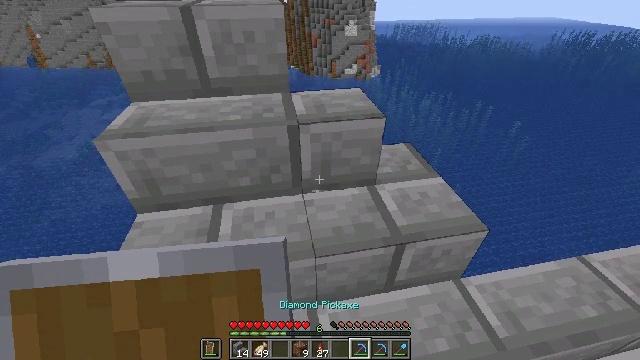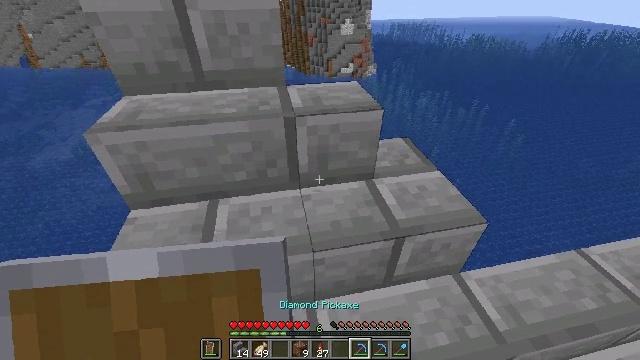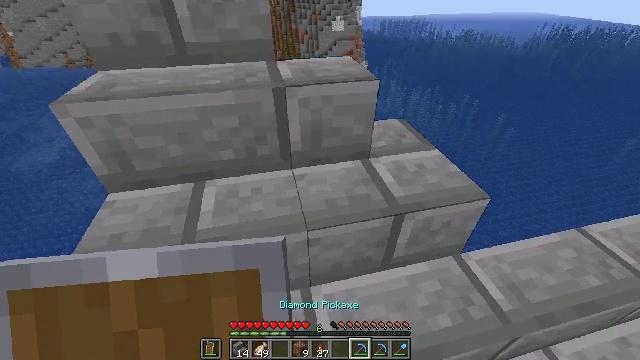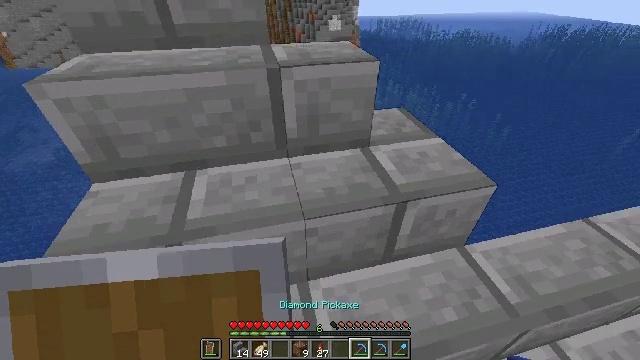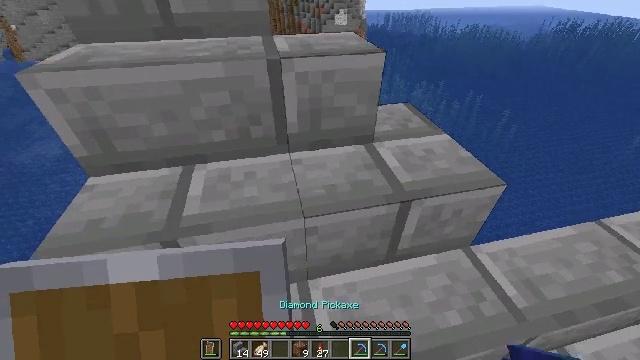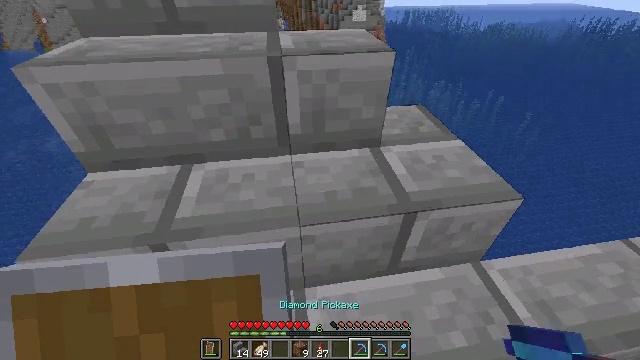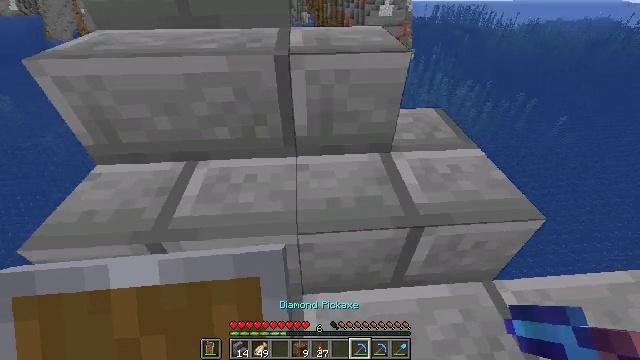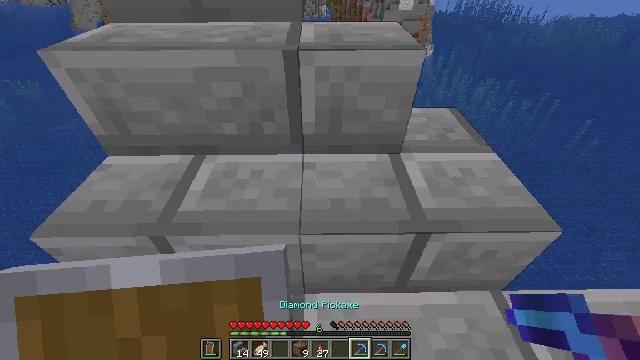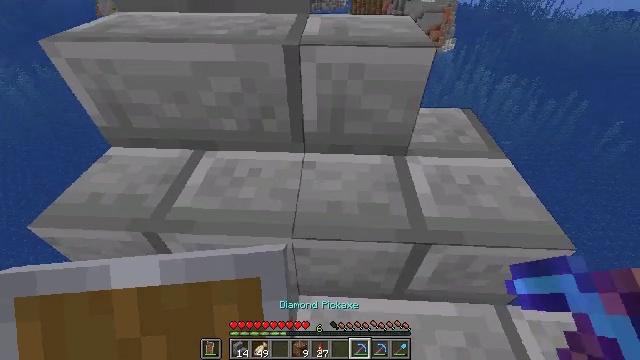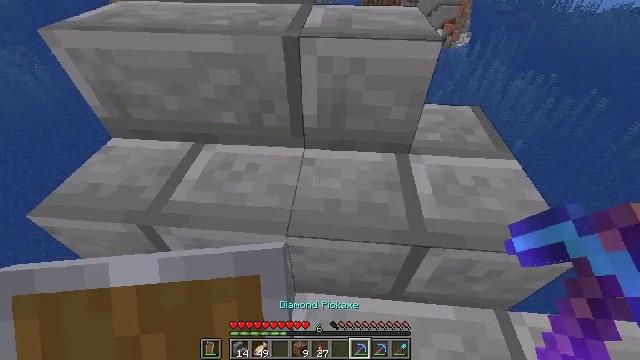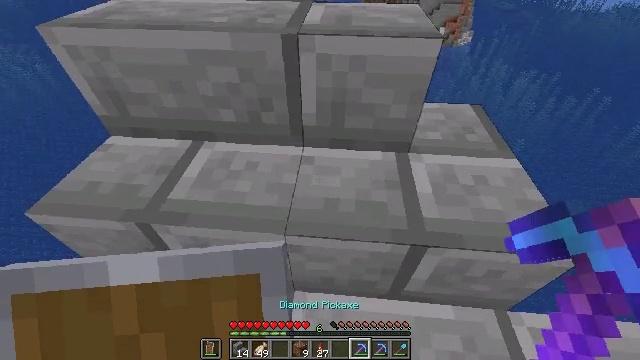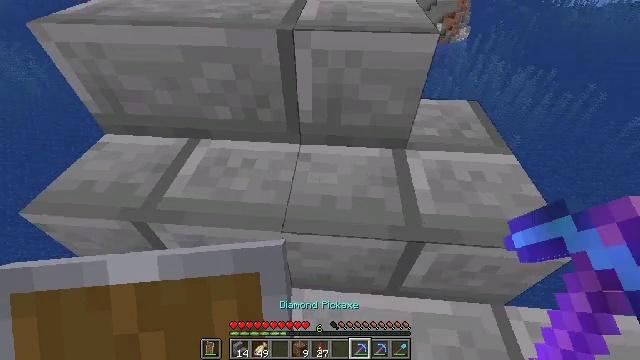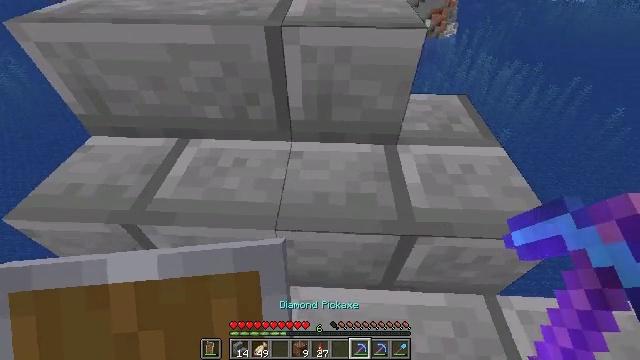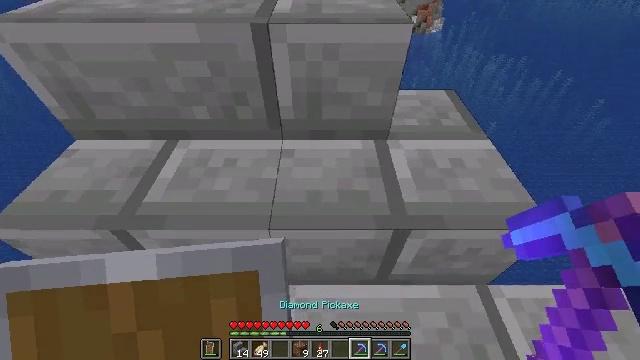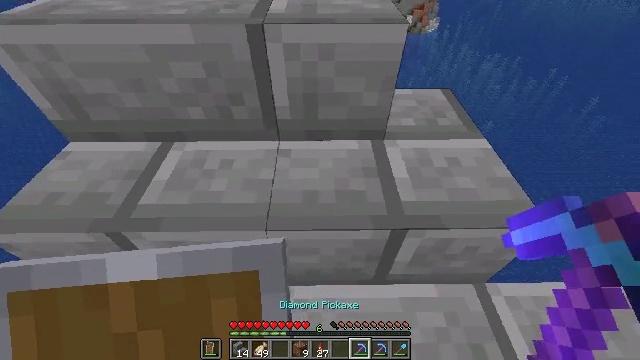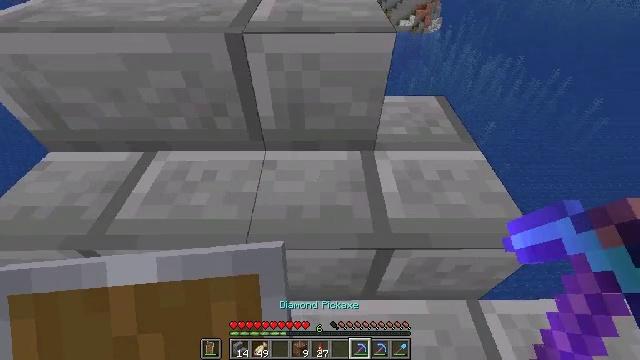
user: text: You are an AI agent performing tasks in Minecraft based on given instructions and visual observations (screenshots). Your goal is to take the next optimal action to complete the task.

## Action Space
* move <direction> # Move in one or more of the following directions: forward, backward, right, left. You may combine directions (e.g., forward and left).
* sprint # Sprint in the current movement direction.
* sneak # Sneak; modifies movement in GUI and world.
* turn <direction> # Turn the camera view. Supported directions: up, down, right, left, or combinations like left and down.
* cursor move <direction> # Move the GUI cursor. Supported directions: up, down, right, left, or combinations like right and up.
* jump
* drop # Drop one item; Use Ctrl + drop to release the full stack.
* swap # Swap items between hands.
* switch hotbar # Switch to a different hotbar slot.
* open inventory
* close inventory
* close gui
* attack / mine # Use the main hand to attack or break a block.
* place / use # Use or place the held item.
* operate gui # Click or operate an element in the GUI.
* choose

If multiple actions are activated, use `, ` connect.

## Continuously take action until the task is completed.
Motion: motion action
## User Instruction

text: Disassemble the stone brick stairs into inventory.
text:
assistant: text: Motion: sneak
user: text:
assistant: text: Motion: sneak, turn right
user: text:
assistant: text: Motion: move forward, sneak
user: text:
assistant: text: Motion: move forward and move right, sneak, turn left
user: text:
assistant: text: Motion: move forward and move right, sneak, turn left
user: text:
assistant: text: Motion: move forward and move right, sneak, turn left
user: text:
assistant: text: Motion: move forward and move right, sneak, turn left and down
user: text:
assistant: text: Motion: sneak, turn left and down
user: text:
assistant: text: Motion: sneak, turn left and down
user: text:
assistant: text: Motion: sneak
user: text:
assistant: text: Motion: sneak
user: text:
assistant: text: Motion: sneak, turn right
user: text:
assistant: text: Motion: sneak, turn right
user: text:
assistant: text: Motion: move forward and move right, sneak
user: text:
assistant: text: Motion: move forward and move right, sneak
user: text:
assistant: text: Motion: move forward and move right, sneak
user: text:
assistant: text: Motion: sneak
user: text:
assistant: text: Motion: sneak, turn down
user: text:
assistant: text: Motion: sneak, turn left
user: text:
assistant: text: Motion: sneak, turn left
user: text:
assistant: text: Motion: sneak
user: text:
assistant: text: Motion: sneak
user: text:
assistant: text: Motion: sneak, attack / mine
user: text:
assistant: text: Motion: sneak, attack / mine
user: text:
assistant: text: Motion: sneak, attack / mine
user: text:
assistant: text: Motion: sneak, attack / mine
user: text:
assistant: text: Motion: sneak, attack / mine
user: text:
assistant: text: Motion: sneak, attack / mine
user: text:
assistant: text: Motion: sneak, attack / mine
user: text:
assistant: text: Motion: sneak, attack / mine